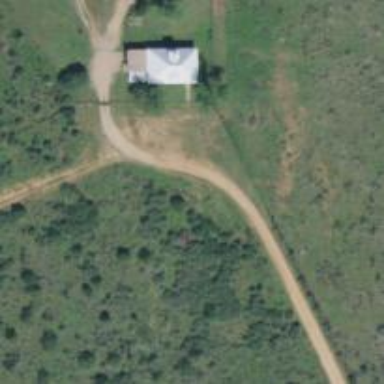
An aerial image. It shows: Driveway leading to service road.